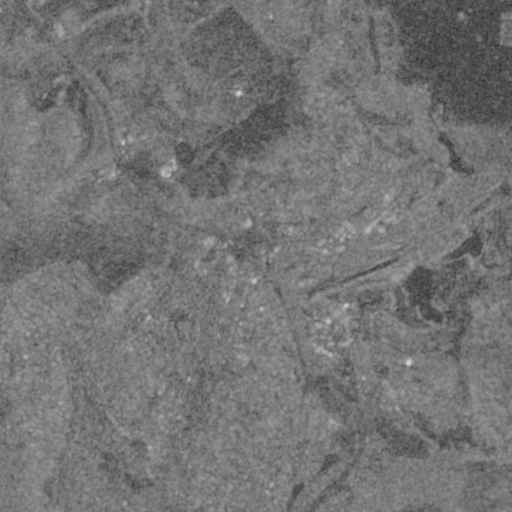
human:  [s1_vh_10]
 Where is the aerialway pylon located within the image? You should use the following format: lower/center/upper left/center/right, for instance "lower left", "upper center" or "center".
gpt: The aerialway pylon is located in the lower center of the image.
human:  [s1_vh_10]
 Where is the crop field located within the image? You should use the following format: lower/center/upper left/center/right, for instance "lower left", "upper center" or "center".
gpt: The crop field is located in the upper right of the image.
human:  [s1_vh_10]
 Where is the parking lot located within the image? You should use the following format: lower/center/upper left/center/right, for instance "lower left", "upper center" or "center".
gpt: The parking lot is located in the center of the image.
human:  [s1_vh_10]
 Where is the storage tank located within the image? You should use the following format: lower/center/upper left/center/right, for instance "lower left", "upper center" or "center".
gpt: The storage tank is located in the lower center of the image.
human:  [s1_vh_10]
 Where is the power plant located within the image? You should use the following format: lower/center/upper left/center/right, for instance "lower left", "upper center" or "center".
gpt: There is no power plant in the image.

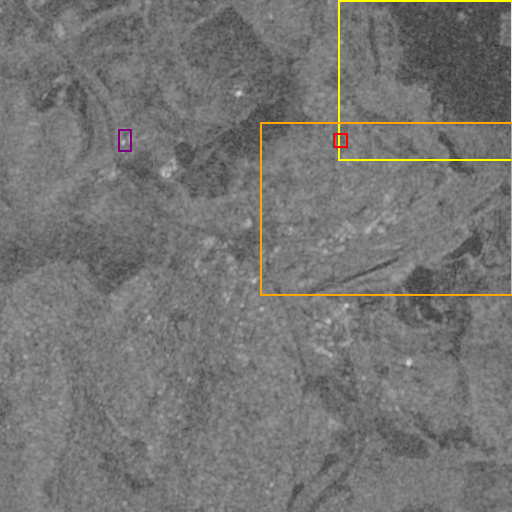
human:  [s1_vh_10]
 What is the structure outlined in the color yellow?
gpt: The structure outlined in yellow is a crop field.
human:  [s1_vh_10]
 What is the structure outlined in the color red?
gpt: The structure outlined in red is a park.
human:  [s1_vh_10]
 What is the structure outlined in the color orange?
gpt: The structure outlined in orange is a quarry.
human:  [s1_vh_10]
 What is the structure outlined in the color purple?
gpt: The structure outlined in purple is a building.
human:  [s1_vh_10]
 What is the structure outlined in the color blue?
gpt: There is no blue outline.